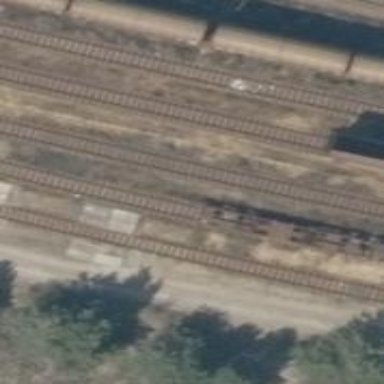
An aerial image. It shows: Railway yard.